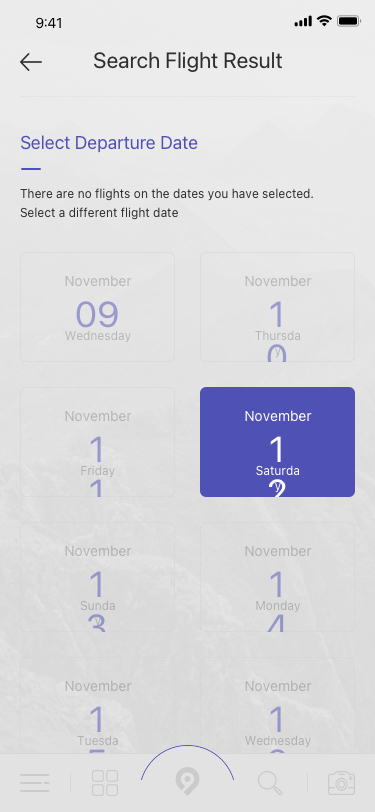
Text in this UI design:
Search Flight Result
Select Departure Date
There are no flights on the dates you have selected.
Select a different flight date
November
09
Wednesday
November
10
Thursday
November
11
Friday
November
12
Saturday
November
13
Sunday
November
14
Monday
November
15
Tuesday
November
16
Wednesday